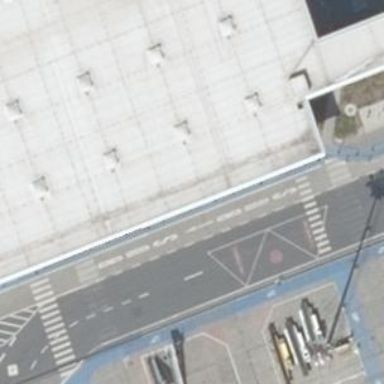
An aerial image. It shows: Airport gate.